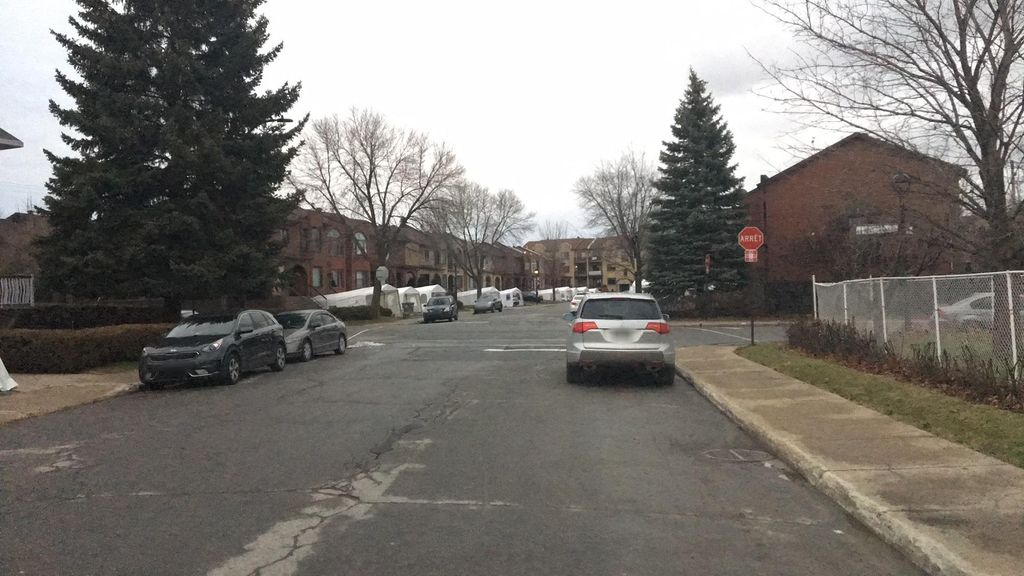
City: montreal